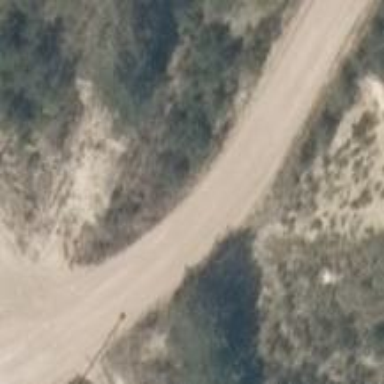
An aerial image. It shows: Driveway with compacted surface.